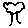
Label: tree